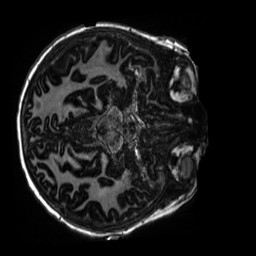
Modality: MP2RAGE
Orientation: axial
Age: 11
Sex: female
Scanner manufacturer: siemens
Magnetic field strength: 3 T
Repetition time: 4 s
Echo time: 0.00303 s